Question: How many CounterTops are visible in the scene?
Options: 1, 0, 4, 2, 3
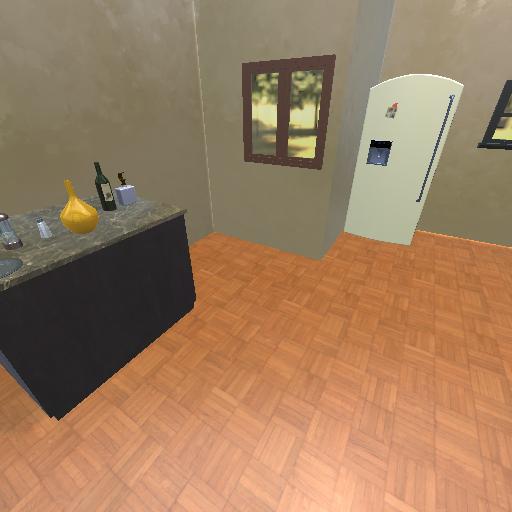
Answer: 1